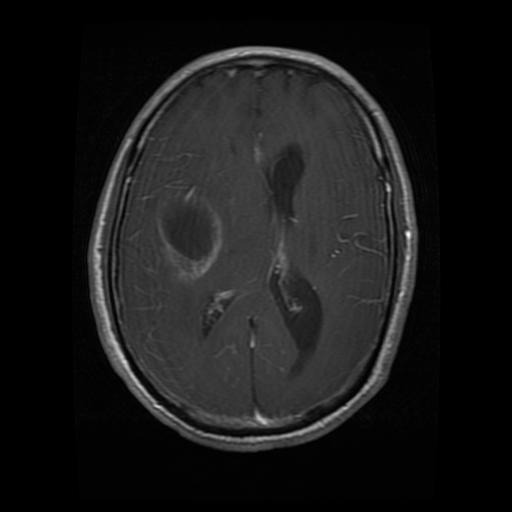
Label: glioma